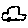
Label: car